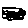
Label: hexagon